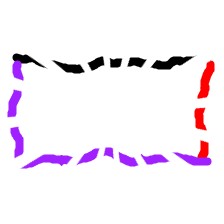
Shape: rectangle